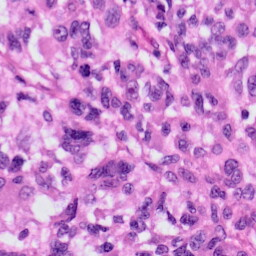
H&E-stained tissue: Skin